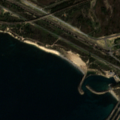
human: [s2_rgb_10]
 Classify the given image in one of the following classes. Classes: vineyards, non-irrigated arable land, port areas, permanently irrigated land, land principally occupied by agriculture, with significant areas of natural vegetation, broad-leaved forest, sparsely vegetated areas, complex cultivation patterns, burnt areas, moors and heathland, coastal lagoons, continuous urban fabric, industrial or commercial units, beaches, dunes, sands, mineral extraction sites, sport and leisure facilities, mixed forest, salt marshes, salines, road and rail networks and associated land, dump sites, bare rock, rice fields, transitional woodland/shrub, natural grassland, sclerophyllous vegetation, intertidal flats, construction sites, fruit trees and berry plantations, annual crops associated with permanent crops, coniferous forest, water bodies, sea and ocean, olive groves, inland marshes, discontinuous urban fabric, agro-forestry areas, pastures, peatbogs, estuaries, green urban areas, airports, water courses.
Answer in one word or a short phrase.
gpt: industrial or commercial units, pastures, land principally occupied by agriculture, with significant areas of natural vegetation, moors and heathland, sea and ocean